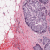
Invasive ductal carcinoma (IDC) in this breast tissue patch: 0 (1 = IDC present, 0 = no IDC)